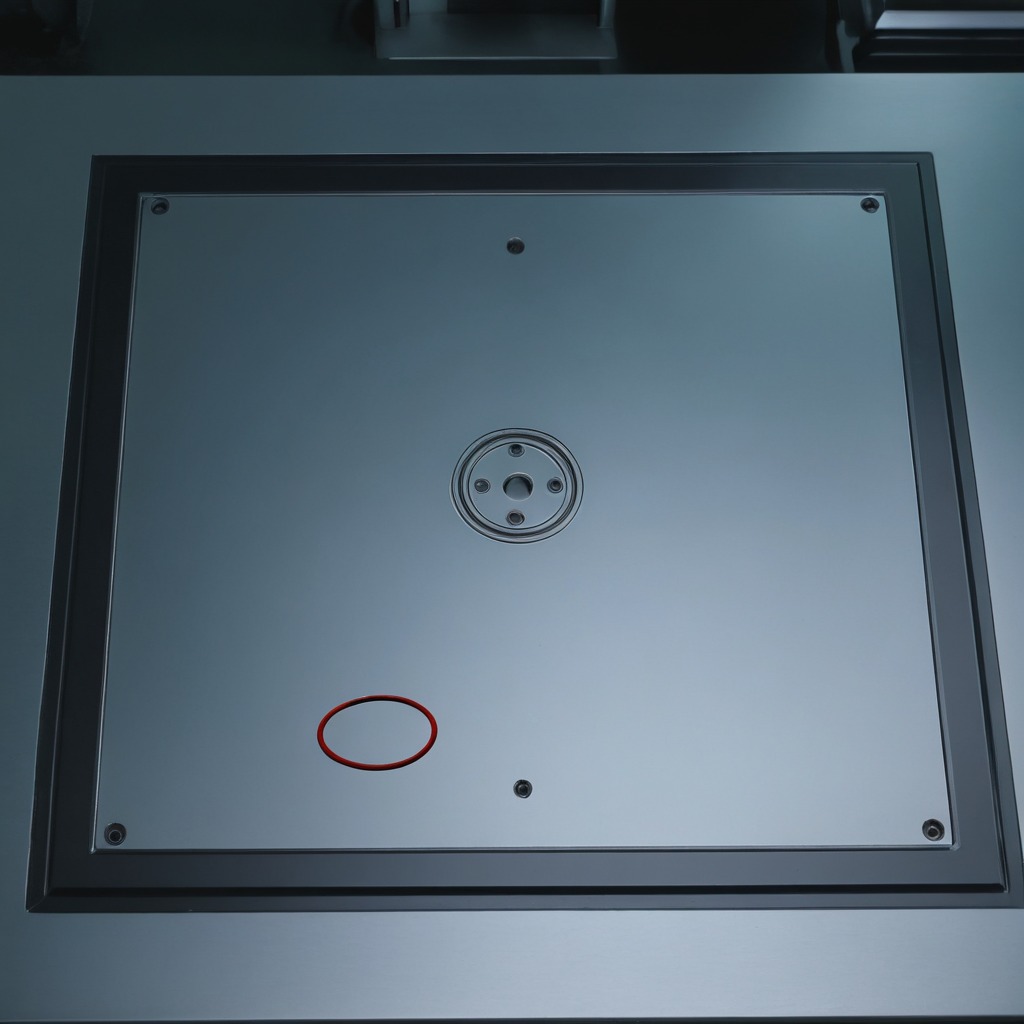
A rubber O-ring is lying on the metal table in a machine shop under fluorescent lights.